Question: Hi, I am working in a simple wpf application. My issue is, I want something to write in textbox and when I click on button it shows me in datagrid.
My code is:
C#:
'''
public partial class MainWindow : Window
{
public ObservableCollection<VLANS> vlan { get; set; }
public MainWindow()
{
InitializeComponent();
vlan=new ObservableCollection<VLANS>();
this.DataContext=this;
}
private void Button_Click(object sender, RoutedEventArgs e)
{
var item = new VLANS();
item.vlanName = t1.Text;
//dg.ItemsSource = vlanName;
dg.ItemsSource = item.vlanName;
}
}
public class VLANS
{
public string vlanName { get; set; }
}
}
'''
XAML:
'''
<Window x:Class="TextboxToDatagridTest.MainWindow"
xmlns="http://schemas.microsoft.com/winfx/2006/xaml/presentation"
xmlns:x="http://schemas.microsoft.com/winfx/2006/xaml"
Title="MainWindow" Height="350" Width="525">
<Grid>
<Grid.RowDefinitions>
<RowDefinition Height="100"/>
<RowDefinition Height="200"/>
</Grid.RowDefinitions>
<TextBox
Name="t1"
Grid.Row="0"
Width="150"
Height="50"
Margin="200,0,0,0"
/>
<Button
Grid.Row="0"
Width="150"
Height="40"
Content="Button" FontSize="25"
HorizontalAlignment="Left"
Margin="80,0,0,0" Click="Button_Click">
</Button>
<DataGrid
Name="dg"
Grid.Row="1">
<DataGrid.Columns>
<DataGridTextColumn
Header="VLAN Name" Binding="{Binding Path=vlanName}"/>
</DataGrid.Columns>
</DataGrid>
</Grid>
</Window>
'''
Snapshot :

Where is the problem, how I could transfer textbox data to datagrid? Any help would be highly appreciable.
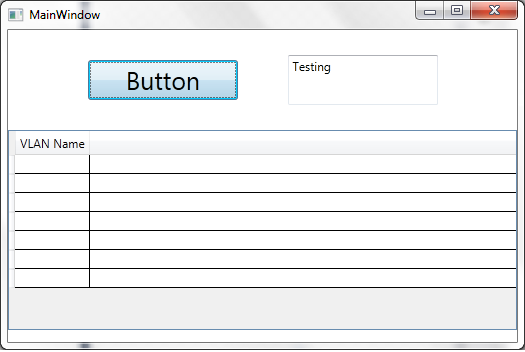
Answer: '''
private void Button_Click(object sender, RoutedEventArgs e)
{
var item = new VLANS();
item.vlanName = t1.Text;
vlan.Add(item);
}
'''
Xaml:
'''
<DataGrid ItemsSource="{Binding vlan}" AutoGenerateColumns="False" Grid.Row="1">
<DataGrid.Columns>
<DataGridTextColumn
Header="VLAN Name" Binding="{Binding Path=vlanName}"/>
</DataGrid.Columns>
</DataGrid>
'''